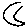
Label: moon